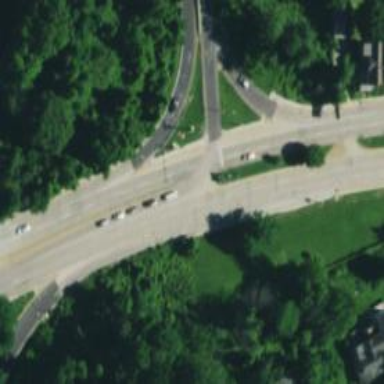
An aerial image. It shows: Unmarked crossing on asphalt footway.